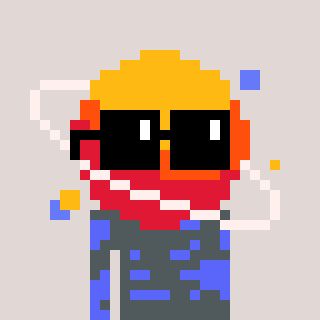
a pixel art character with square black sunglasses, a saturn-shaped head and a purple-colored body on a warm background